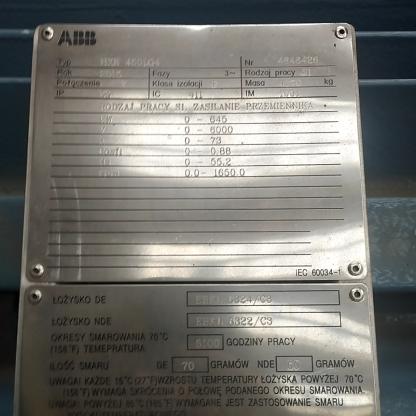
Klasa: tabliczka-znamionowa